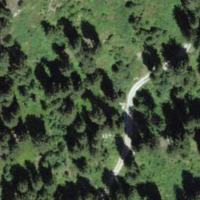
EUNIS habitat code: 43
Species observed at this site:
Pilosella officinarum